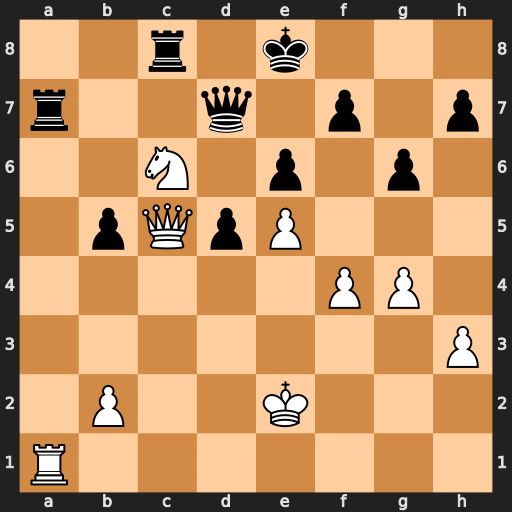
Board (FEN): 2r1k3/r2q1p1p/2N1p1p1/1pQpP3/5PP1/7P/1P2K3/R7
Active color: w
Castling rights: -
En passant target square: -
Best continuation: Rxa7 Qxa7 Qxa7